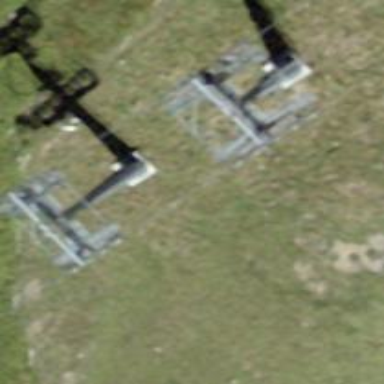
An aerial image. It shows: Pylon used for aerialway.